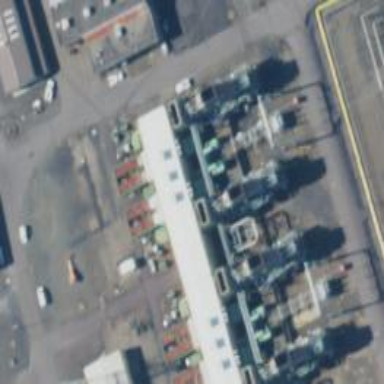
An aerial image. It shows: Gas turbine generator powered by gas.